Question: It is possible to guarantee a unique instance of an object with enums in Java as following:
'''
public enum EmmaTest {
;
public static int someStaticMethod() {
return 33;
}
}
'''
How can one implement 100% Emma test coverage on such objects? Is it possible? Or is it possible to tell Emma to ignore some methods?
The best I can get is:

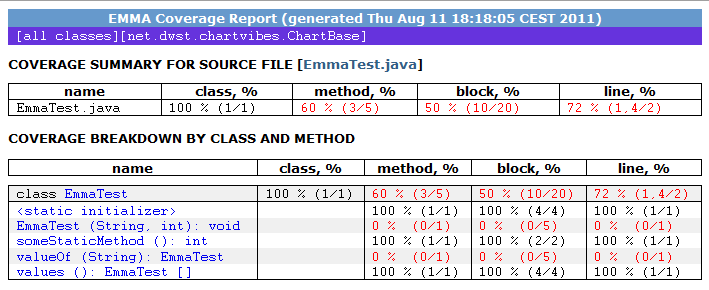
Answer: Your EmmaTest is not a singleton. There is 0 instance of EmmaTest, so its constructor is never used, and there is no way to call valueOf with a valid value.
BTW: do you really fear that valueOf or the default constructor might have a bug? Why do you want 100% coverage?